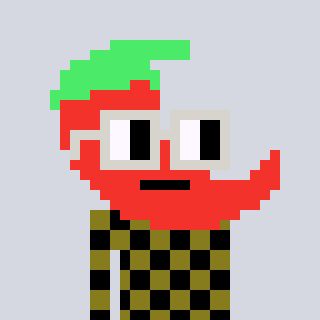
a pixel art character with square light gray glasses, a chilli-shaped head and a gunk-colored body on a cool background